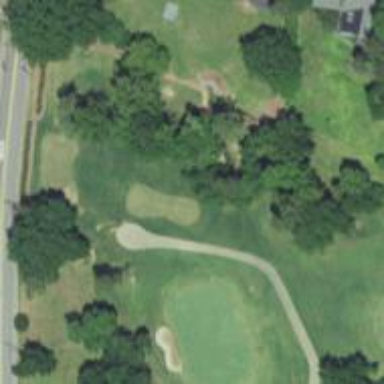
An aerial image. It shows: Path for both road and golf.